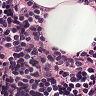
Metastatic tissue present: no